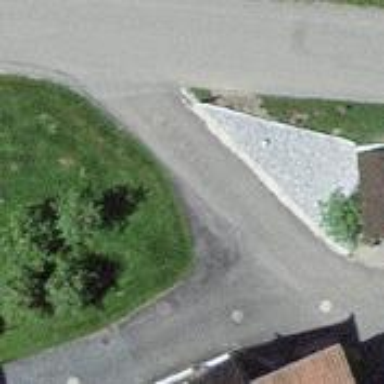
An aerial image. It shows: Driveway.